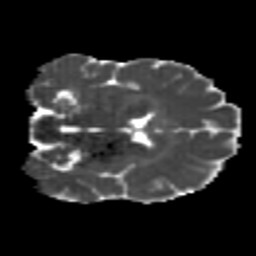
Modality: MD
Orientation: coronal
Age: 23
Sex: male
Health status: healthy
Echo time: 0.074 s